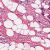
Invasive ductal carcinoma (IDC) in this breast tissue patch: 0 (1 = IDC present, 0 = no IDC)